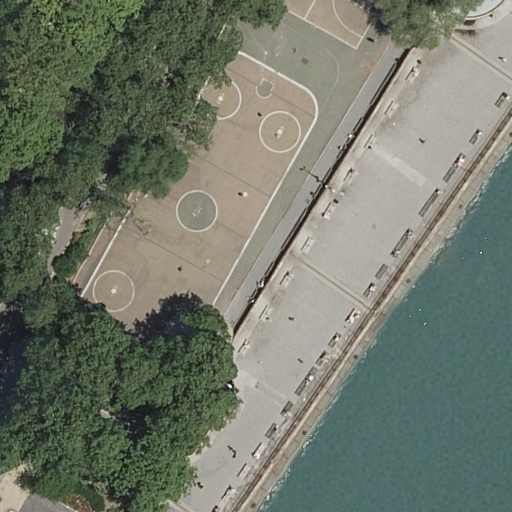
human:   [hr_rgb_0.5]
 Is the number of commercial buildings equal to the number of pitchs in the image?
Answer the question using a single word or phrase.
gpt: no

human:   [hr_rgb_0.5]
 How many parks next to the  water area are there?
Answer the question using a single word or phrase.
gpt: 2

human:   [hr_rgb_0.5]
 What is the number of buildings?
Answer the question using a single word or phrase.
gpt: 0

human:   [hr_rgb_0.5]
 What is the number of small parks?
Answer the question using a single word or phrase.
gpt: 1

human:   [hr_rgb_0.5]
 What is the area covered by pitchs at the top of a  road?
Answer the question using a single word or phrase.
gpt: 1935m2

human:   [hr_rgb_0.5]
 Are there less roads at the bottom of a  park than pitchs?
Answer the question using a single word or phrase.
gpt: no

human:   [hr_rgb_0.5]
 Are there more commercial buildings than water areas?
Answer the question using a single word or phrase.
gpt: no

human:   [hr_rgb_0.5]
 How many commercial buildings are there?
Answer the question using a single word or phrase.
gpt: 0

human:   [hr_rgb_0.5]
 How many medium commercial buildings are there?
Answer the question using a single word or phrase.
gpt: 0

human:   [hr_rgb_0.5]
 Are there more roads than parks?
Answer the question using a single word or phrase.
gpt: yes

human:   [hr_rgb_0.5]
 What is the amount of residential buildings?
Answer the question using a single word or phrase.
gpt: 0

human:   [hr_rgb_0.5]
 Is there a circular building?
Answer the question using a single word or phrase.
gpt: no

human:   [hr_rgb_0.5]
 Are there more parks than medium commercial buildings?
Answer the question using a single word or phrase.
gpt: yes

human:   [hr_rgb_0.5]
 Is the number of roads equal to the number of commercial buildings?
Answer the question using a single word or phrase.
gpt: no

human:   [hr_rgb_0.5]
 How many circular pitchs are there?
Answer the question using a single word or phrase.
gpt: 0

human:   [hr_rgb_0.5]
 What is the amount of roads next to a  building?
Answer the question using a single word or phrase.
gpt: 0

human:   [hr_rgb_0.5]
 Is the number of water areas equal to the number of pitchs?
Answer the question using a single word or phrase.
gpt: no

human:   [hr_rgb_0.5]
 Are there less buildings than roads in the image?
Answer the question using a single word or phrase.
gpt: yes

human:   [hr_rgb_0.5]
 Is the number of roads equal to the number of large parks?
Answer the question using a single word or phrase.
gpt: no

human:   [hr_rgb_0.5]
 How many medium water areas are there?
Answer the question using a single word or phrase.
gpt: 0

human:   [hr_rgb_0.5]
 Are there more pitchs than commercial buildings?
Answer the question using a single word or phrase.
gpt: yes

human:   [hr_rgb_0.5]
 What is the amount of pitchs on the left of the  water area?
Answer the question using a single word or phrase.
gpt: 1

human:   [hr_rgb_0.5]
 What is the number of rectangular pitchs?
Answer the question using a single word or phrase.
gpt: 2

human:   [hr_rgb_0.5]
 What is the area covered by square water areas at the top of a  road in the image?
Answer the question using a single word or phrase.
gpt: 0m2

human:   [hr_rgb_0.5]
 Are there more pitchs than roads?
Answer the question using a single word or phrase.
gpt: no

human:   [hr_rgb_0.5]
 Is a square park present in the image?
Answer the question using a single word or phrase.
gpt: no

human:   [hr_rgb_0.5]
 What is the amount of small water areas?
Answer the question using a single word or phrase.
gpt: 0

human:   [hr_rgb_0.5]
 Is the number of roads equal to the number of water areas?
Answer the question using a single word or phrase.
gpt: no

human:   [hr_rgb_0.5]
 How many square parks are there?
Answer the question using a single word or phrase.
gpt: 0

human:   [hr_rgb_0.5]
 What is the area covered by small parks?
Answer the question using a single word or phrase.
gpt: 0m2

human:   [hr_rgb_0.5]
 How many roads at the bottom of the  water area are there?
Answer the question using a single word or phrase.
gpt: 2

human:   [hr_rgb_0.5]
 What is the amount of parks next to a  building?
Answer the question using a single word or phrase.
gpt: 0

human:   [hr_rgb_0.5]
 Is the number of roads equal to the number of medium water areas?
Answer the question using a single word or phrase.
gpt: no

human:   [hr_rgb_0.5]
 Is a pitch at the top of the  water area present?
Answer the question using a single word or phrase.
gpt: yes

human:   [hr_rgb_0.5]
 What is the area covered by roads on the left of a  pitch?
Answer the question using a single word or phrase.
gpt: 0m2

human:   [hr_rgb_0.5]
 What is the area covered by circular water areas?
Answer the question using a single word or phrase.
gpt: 0m2